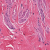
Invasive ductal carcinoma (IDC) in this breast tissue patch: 0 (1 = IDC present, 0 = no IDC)